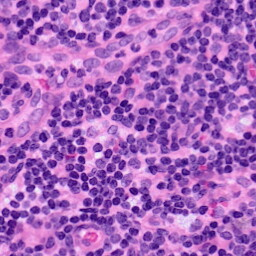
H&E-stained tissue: LymphNode